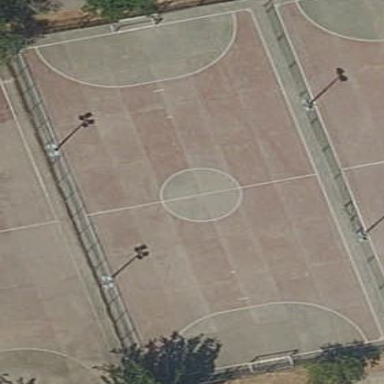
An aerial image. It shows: Soccer pitch for outdoor sports and leisure activities.